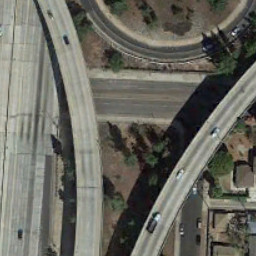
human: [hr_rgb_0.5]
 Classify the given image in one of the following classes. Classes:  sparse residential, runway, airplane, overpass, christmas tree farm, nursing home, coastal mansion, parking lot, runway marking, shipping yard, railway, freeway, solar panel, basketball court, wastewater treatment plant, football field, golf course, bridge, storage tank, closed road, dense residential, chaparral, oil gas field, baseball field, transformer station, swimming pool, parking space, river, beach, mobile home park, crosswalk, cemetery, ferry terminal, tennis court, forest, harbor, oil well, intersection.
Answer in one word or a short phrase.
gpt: overpass